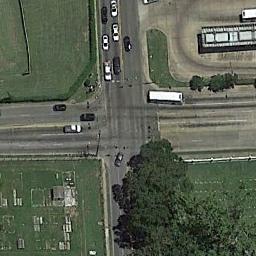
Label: intersection